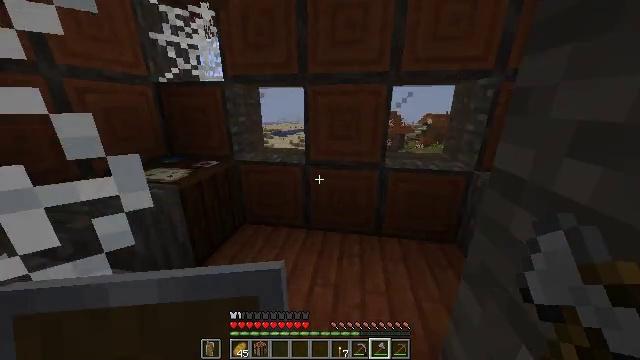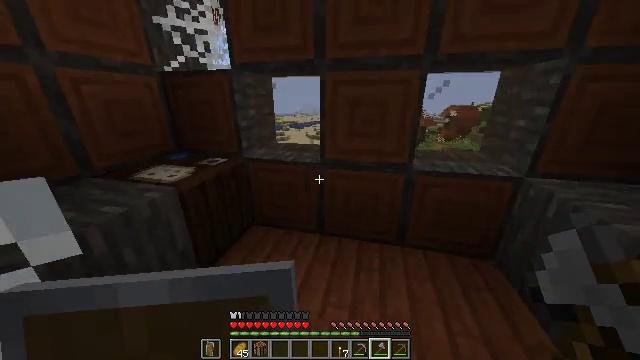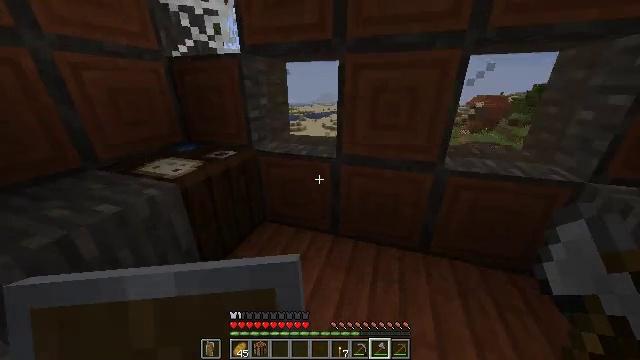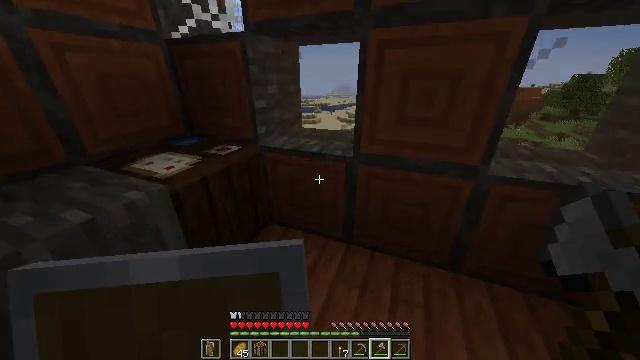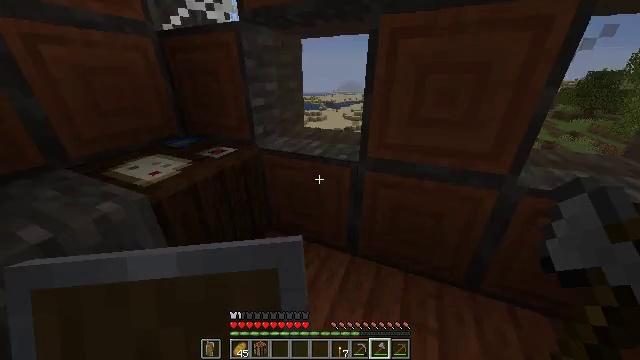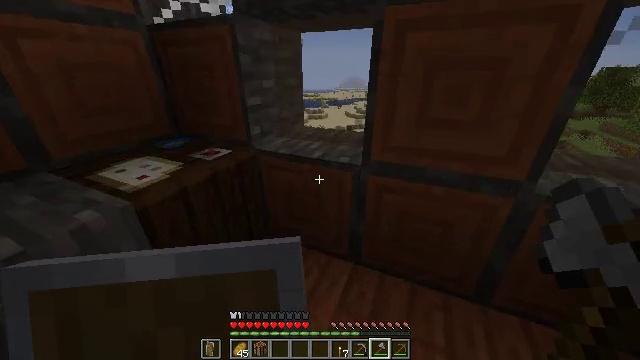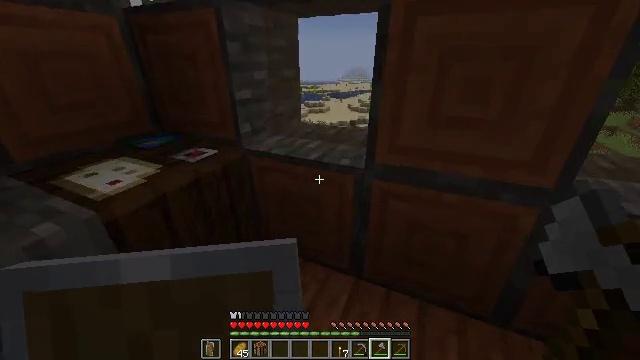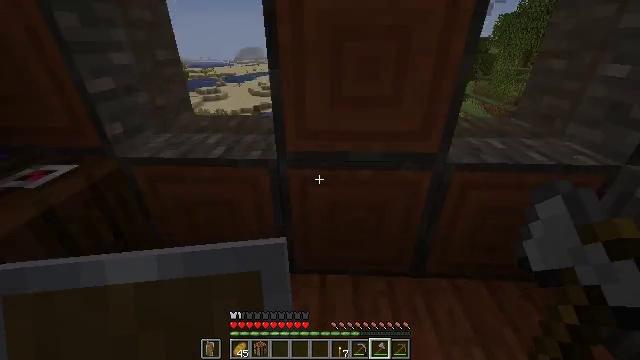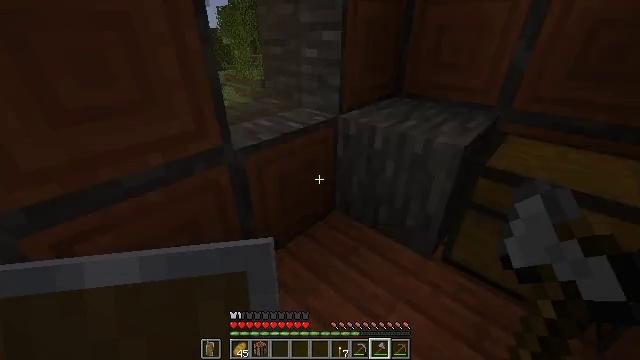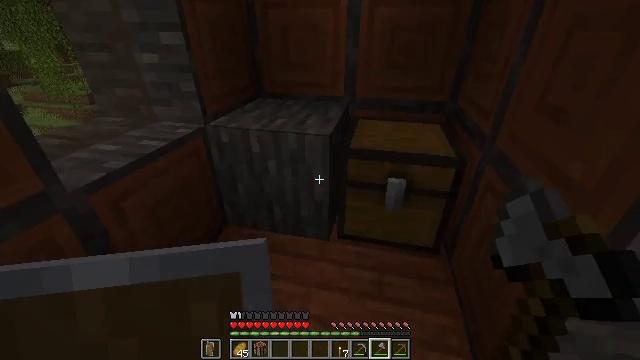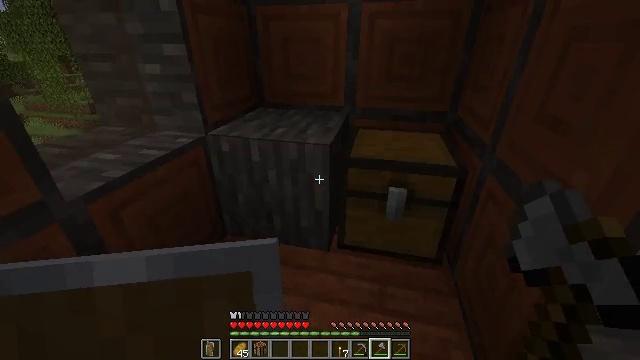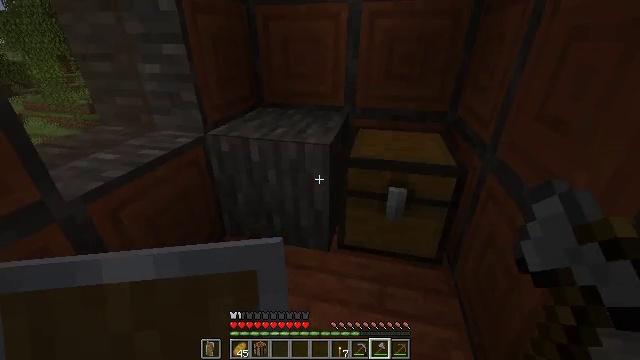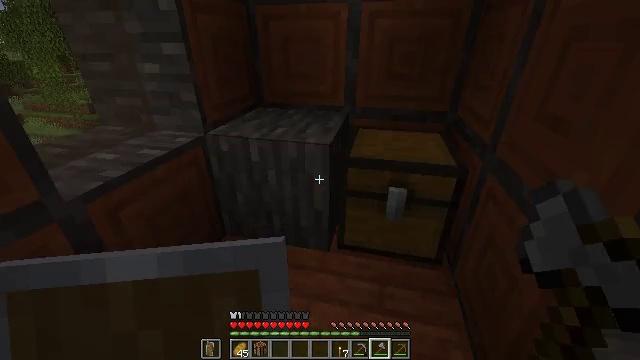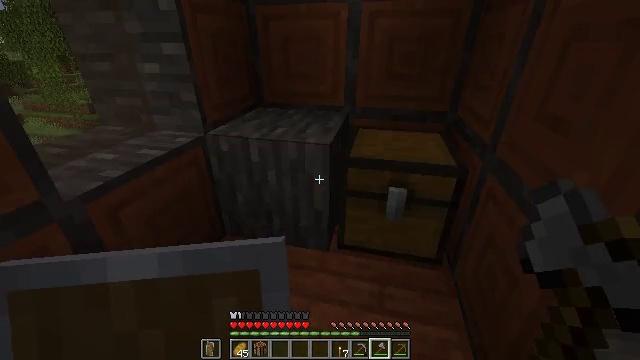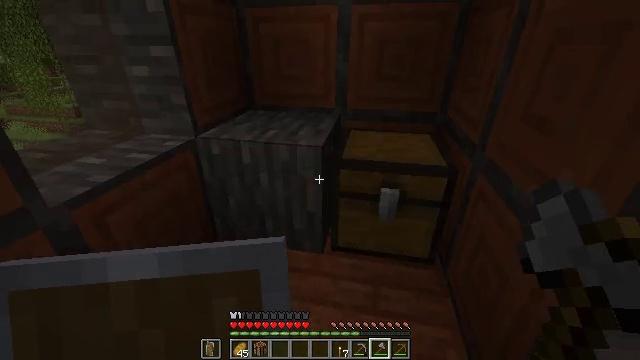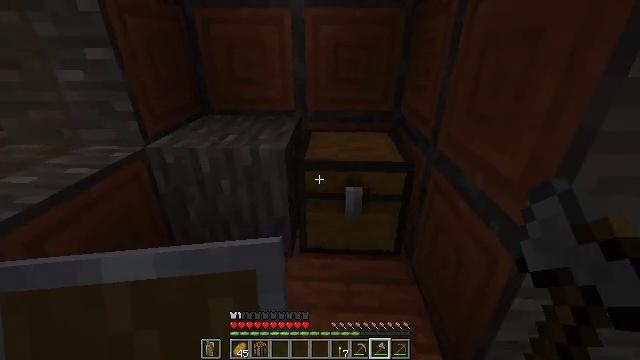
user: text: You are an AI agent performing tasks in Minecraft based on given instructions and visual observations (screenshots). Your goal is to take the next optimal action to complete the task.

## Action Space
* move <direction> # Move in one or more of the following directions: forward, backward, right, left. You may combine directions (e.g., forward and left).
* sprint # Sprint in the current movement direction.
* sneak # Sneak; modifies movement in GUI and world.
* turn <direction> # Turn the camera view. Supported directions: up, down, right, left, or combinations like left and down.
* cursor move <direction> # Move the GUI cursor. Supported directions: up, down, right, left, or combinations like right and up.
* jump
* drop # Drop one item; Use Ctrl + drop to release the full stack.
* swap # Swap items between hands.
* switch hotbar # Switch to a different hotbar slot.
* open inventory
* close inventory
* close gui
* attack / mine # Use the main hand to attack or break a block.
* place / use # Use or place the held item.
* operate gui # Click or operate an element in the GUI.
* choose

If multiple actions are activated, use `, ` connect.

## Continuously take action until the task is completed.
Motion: motion action
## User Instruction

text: Collect books by breaking the bookshelf.
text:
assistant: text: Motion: move forward, sprint, turn left and down
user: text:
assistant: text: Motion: move forward, turn left and down
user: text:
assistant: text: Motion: move forward, turn left and down
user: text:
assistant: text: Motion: turn left
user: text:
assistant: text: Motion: no_op
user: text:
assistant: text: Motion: no_op
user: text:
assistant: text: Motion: turn right and down
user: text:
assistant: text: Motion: turn right and down
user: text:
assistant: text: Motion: turn right
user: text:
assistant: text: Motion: turn up
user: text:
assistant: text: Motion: no_op
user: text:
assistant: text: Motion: no_op
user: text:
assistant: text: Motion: no_op
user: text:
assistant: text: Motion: turn right
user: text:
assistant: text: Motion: turn right
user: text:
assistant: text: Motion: turn right
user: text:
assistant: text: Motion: turn right
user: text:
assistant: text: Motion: use / place
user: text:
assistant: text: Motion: use / place
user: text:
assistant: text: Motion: no_op
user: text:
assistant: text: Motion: no_op
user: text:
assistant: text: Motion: no_op
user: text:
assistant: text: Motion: open gui
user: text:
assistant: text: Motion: no_op
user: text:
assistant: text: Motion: no_op
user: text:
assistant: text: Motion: no_op
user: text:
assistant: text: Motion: no_op
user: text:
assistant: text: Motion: no_op
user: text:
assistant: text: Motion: no_op
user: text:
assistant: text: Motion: no_op